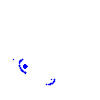
Particle: pion